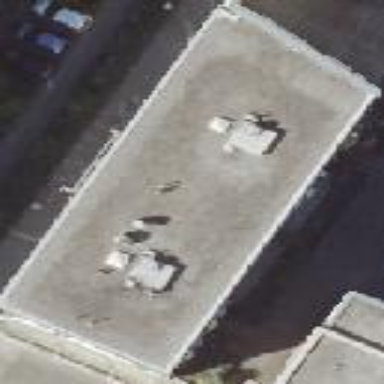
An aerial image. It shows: Apartment building with flat roof.